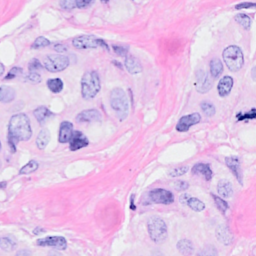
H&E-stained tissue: Breast